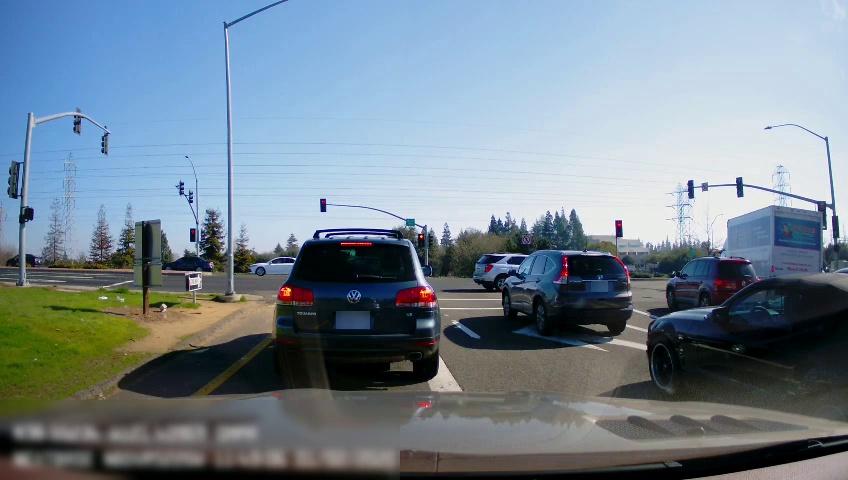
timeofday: Day
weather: Sunny
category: Drivable Space
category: Vehicles | Car
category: Vehicles | SUV
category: Vehicles | Truck
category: Vehicles | Car
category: Vehicles | SUV
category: Vehicles | SUV
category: Vehicles | SUV
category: Vehicles | Car
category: Vehicles | Car
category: Vehicles | SUV
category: Lanes | Current Lane
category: Lanes | Current Lane
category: Lanes | Alternate Lane
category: Lanes | Alternate Lane
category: Traffic | Lights
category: Traffic | Lights
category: Traffic | Lights
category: Traffic | Lights
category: Traffic | Lights
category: Traffic | Lights
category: Traffic | Lights
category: Traffic | Lights
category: Traffic | Lights
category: Traffic | Lights
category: Traffic | Signs
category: Traffic | Lights
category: Traffic | Lights
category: Traffic | Lights
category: Traffic | Lights